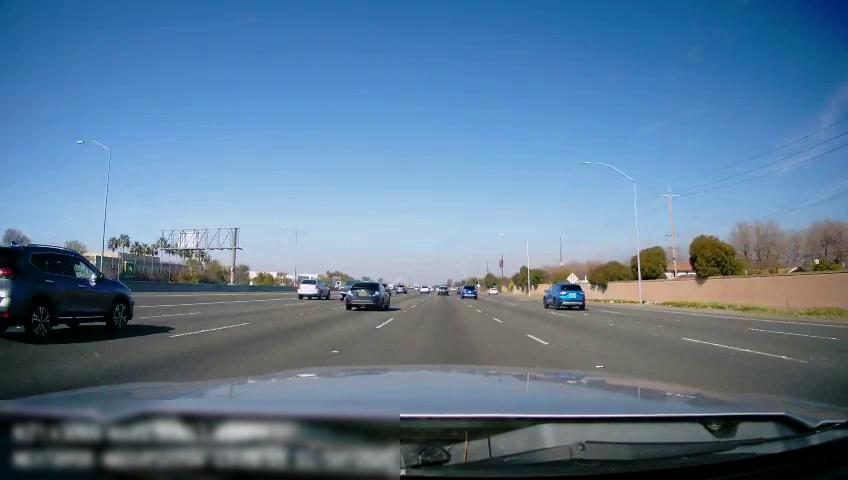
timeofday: Day
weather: Sunny
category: Drivable Space
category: Vehicles | Car
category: Vehicles | SUV
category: Vehicles | SUV
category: Vehicles | SUV
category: Vehicles | SUV
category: Vehicles | SUV
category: Vehicles | SUV
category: Vehicles | SUV
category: Vehicles | Truck
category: Vehicles | Car
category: Vehicles | SUV
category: Lanes | Alternate Lane
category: Lanes | Alternate Lane
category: Lanes | Alternate Lane
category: Lanes | Alternate Lane
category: Lanes | Current Lane
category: Lanes | Alternate Lane
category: Lanes | Alternate Lane
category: Lanes | Alternate Lane
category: Lanes | Alternate Lane
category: Lanes | Alternate Lane
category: Traffic | Signs